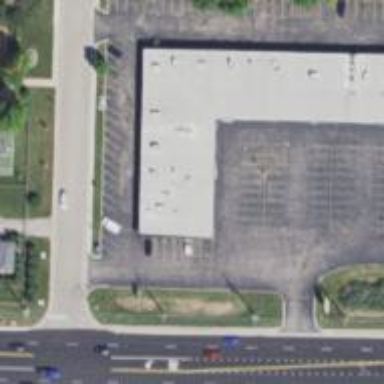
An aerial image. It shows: Convenience shop.